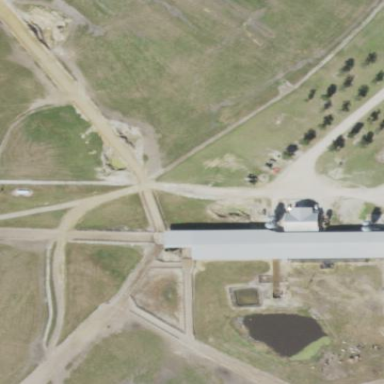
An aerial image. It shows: Feedlot within farmyard.